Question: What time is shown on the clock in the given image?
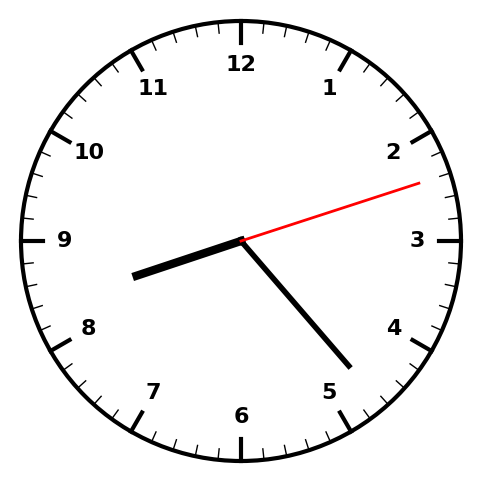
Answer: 08:23:12